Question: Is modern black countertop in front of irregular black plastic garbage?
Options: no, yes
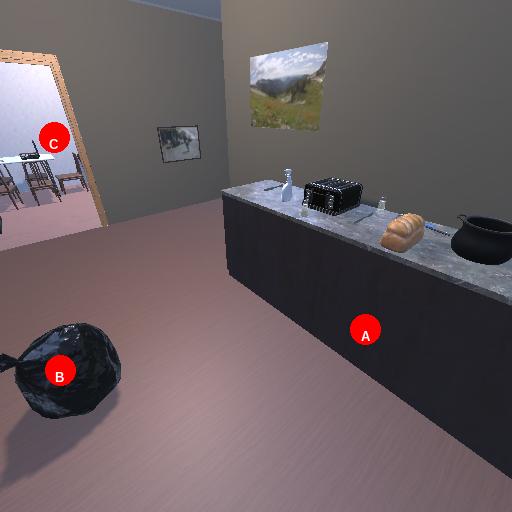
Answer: no